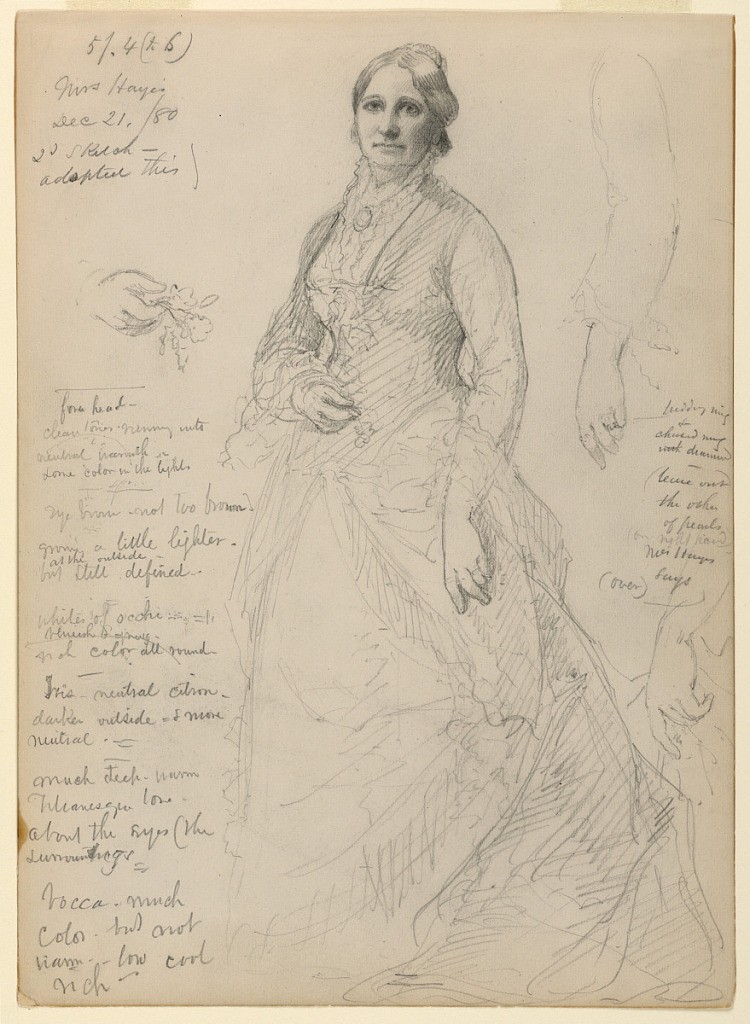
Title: Mrs. Rutherford B. Hayes Standing, Studies of Arm and Hands
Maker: Daniel Huntington, American, 1816–1906
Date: December 21, 1880
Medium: Graphite on off-white wove paper
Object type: Drawing
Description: Recto: Portrait of Mrs. Rutherford B. Hayes, standing, with right hand on bodice and left hand at side; additional studies of arm and hands. Verso: Study of left hand with rings.